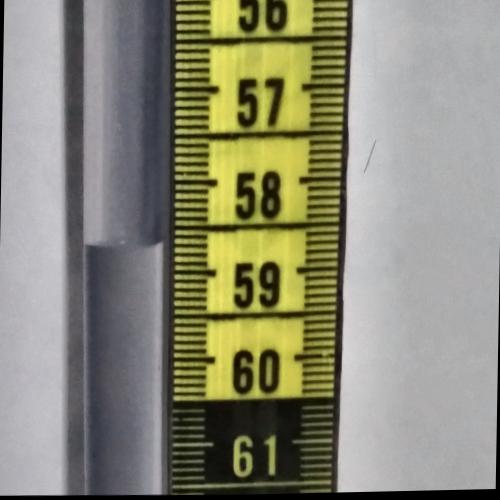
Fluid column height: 58.7 cm